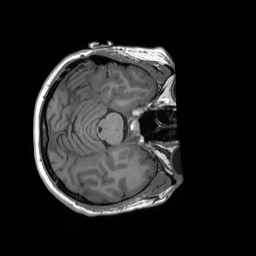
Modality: T1w
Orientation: axial
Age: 30
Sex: female
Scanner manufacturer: siemens
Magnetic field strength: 3 T
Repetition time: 1.8 s
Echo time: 0.00232 s